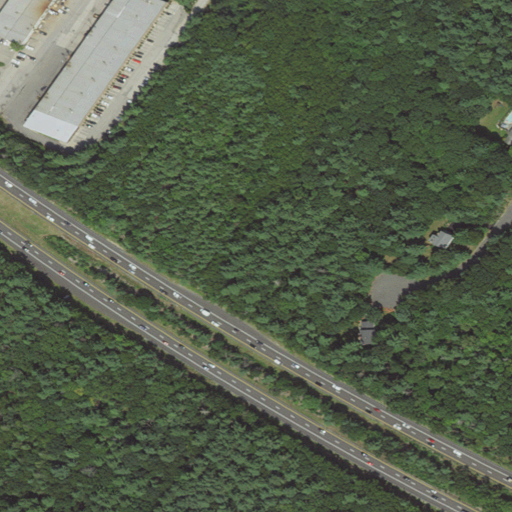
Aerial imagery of mountain in Massachusetts named Farm Hills containing evergreen forest, medium intensity development, open development, low intensity development, mixed forest, woody wetlands, deciduous forest, and high intensity development